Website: home-depot
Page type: account-selection
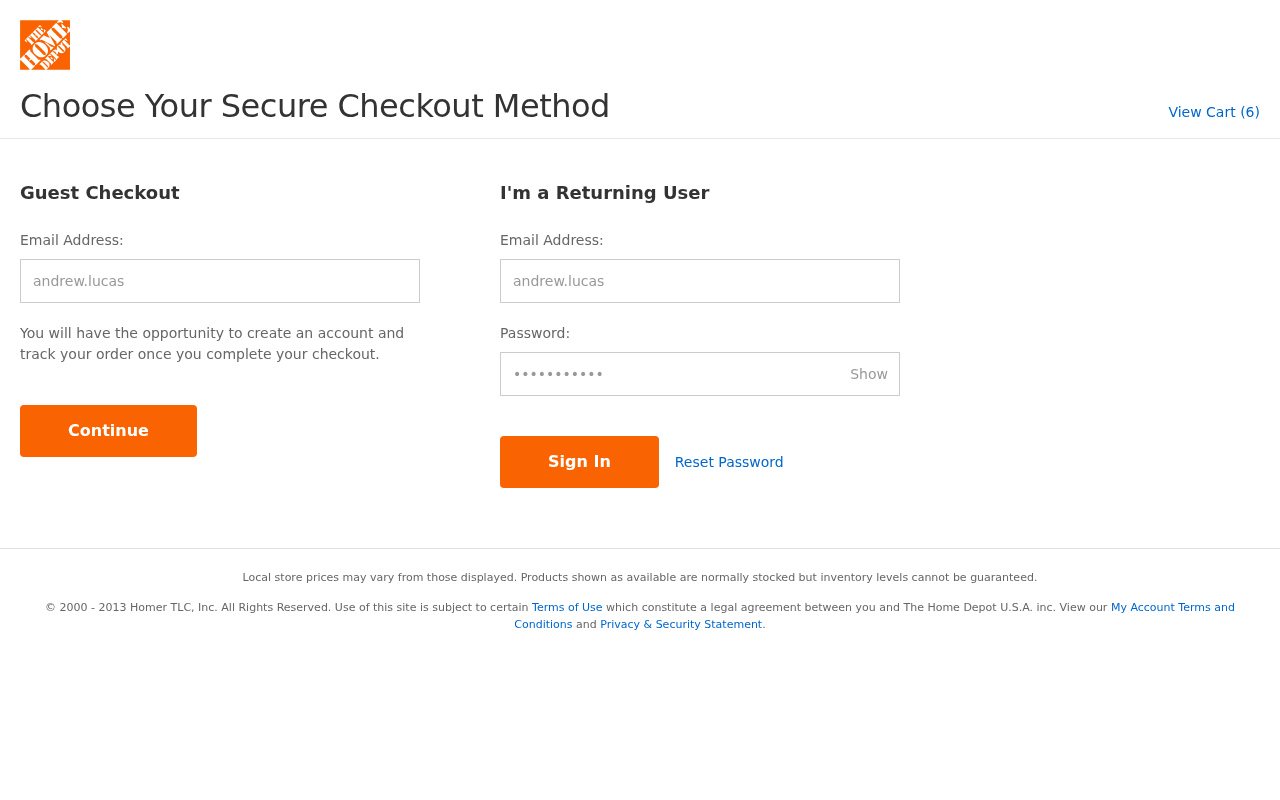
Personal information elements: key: PII_LOGIN_USERNAME
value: andrew.lucas
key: PII_LOGIN_USERNAME2
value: andrew.lucas
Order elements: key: ORDER_NUM_ITEMS
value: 6